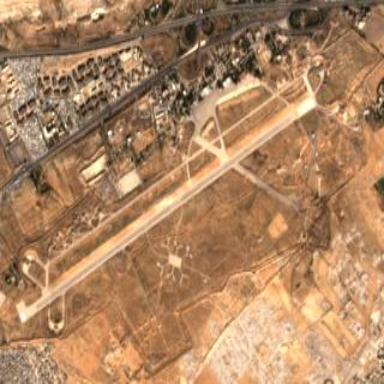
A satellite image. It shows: Military airfield located within larger aerodrome area.